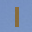
Label: 1